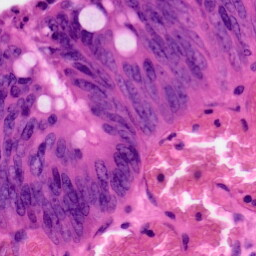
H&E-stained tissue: Colon